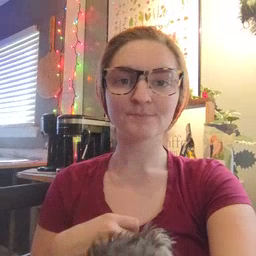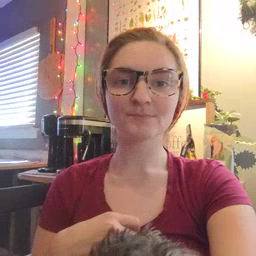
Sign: tooth